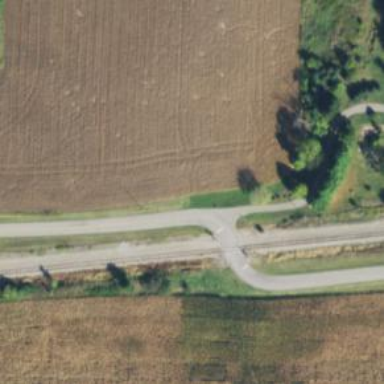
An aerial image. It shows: Agricultural tertiary road with asphalt surface.